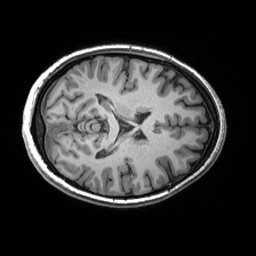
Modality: T1w
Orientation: axial
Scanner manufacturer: siemens
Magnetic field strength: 3 T
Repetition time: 2.53 s
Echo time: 0.00299 s